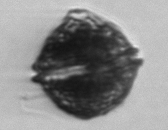
Label: Alexandrium_catenella